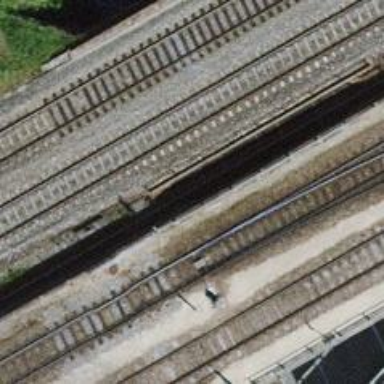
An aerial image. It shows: Railway switch.